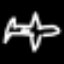
Label: airplane